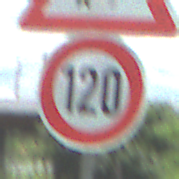
Verkehrszeichen: Geschwindigkeit120
Zusatzzeichen oben: KurveRechts
Umgebung: Outdoor, Nature
Tageszeit: Midday
Wetter: PartlyCloudy
Licht: Natural
Jahreszeit: NotSpecified
Kontrast: HighContrast